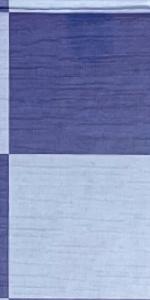
Label: Empty